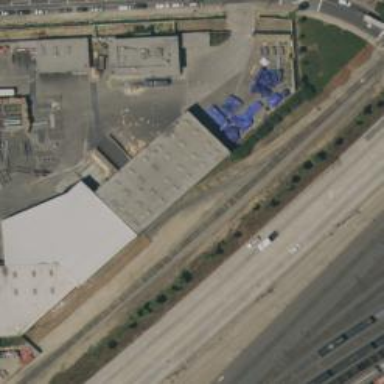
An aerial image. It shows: Warehouse building.